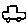
Label: car